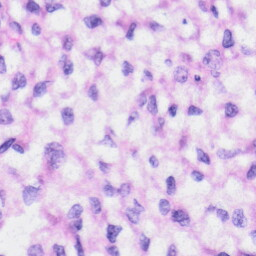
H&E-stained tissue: Liver